Field crop: maize
Growth stage: 2
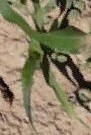
Species: maize